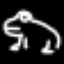
Label: frog